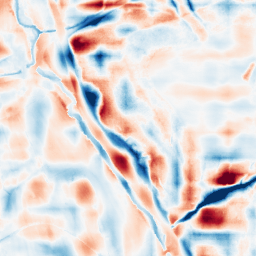
Category: wavelet
Decomposition family: wavelet_reverse_biorthogonal
Decomposition parameters: wavelet: rbio5.5
level: 5
Upsampling method: bicubic_16x
Upsampling parameters: scale: 16
Upsampling scale: 16